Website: walmart
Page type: billing-address
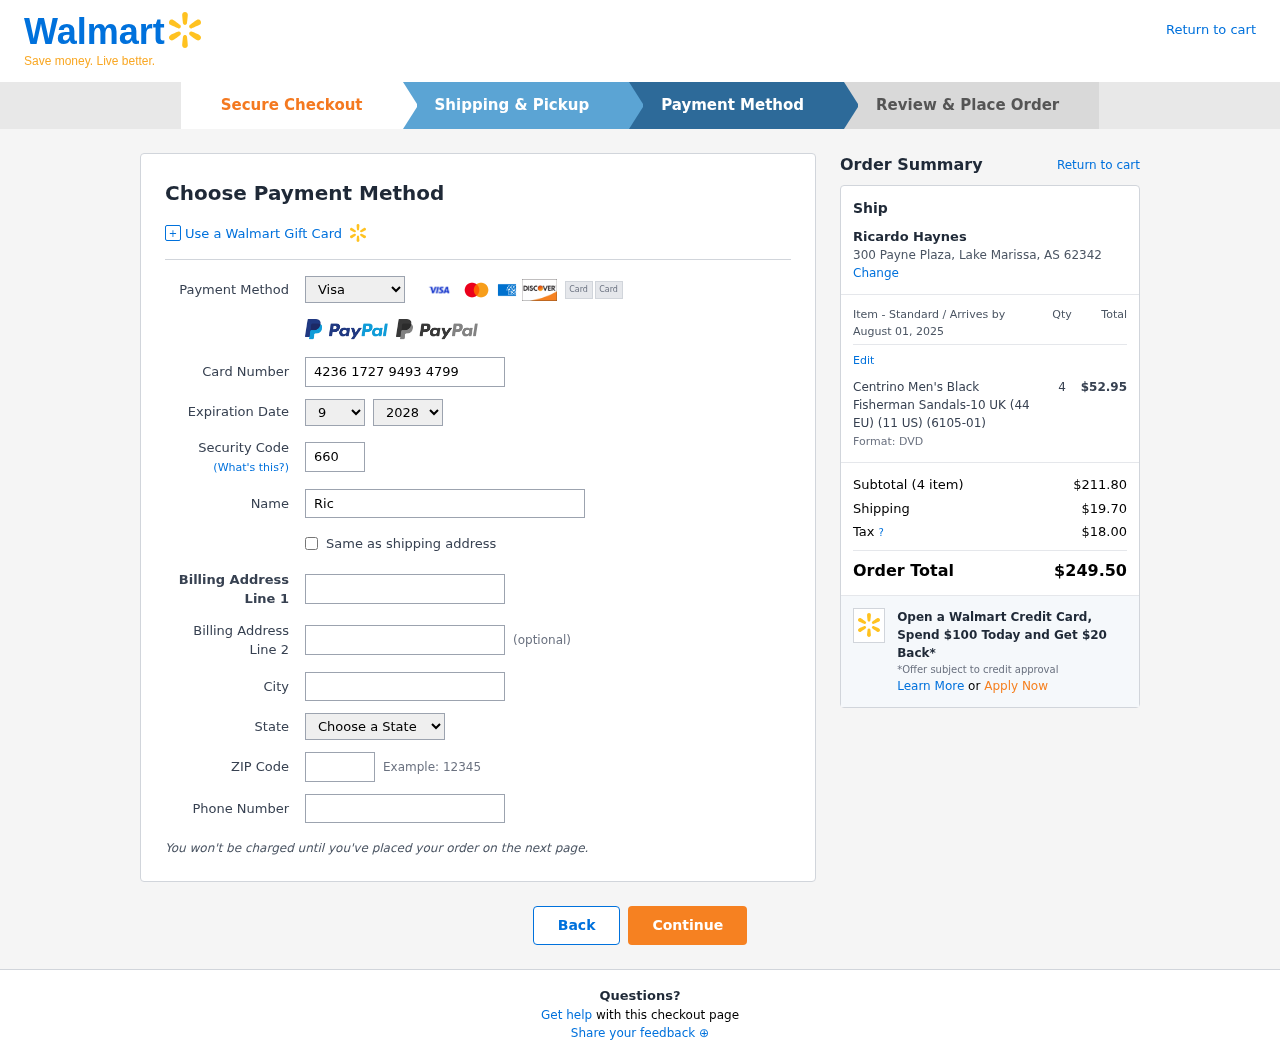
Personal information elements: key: PII_CARD_CVV
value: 660
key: PII_CARD_EXPIRY_MONTH
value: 09
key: PII_CARD_EXPIRY_YEAR
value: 28
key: PII_CARD_NUMBER
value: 4236 1727 9493 4799
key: PII_CARD_TYPE
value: Visa
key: PII_CITY
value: Lake Marissa
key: PII_CITY_STATE_ZIP
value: Lake Marissa, AS 62342
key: PII_FULLNAME
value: Ricardo Haynes
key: PII_PHONE
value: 4818312376
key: PII_POSTCODE
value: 62342
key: PII_STATE
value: AS
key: PII_STREET
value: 300 Payne Plaza
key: PII_FULLNAME2
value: Ricardo Haynes
Product elements: key: PRODUCT1_NAME
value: Centrino Men's Black Fisherman Sandals-10 UK (44 EU) (11 US) (6105-01)
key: PRODUCT1_PRICE
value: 52.95
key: PRODUCT1_QUANTITY
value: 4
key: PRODUCT1_DESC
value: Format: DVD
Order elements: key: ORDER_DELIVERY_DATE
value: August 01, 2025
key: ORDER_NUM_ITEMS
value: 4
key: ORDER_SUBTOTAL
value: $211.80
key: ORDER_SHIPPING_COST
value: $19.70
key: ORDER_TAX
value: $18.00
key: ORDER_TOTAL
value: $249.50